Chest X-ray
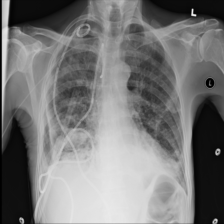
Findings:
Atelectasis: negative
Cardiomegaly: negative
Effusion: negative
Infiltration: negative
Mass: negative
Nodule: negative
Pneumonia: negative
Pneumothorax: positive
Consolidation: negative
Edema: negative
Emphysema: negative
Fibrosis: negative
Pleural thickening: negative
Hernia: negative